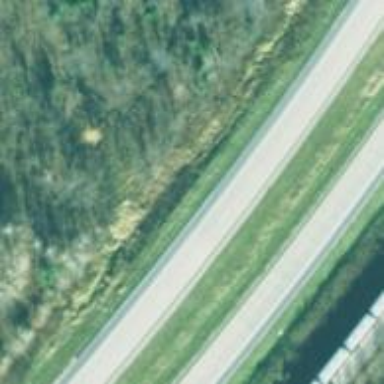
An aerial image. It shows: Trunk highway.